Question: In my html, I am displaying checkboxes. My problem is, the values are set (as seen in Chrome debugger) but it's not visible to the browser. I have tried Firefox and Chrome to no avail. I also unlinked the CSS, but still the problem exists.
Here is the screenshot:

What am I doing wrong?
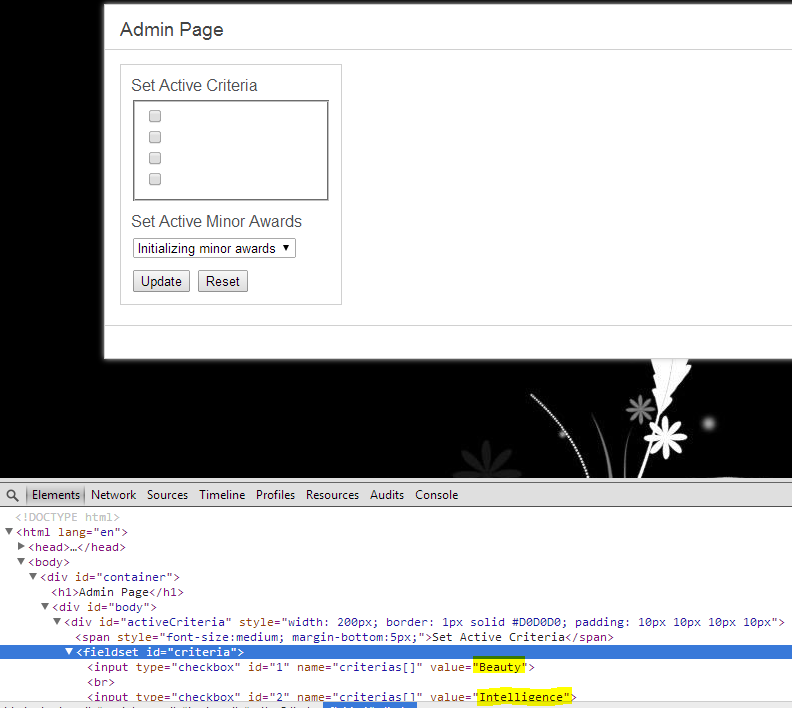
Answer: Check boxes don't work like that, you just have to put the value next to it, using a '<label>' or something:
'''
<input type="checkbox" id="1" name="criterias[]" value="Beauty"> <label for="1">Beauty</label>
'''